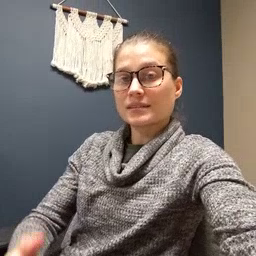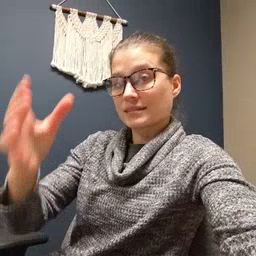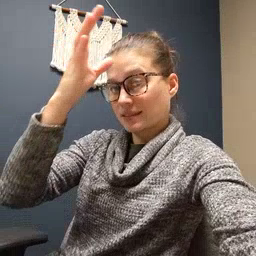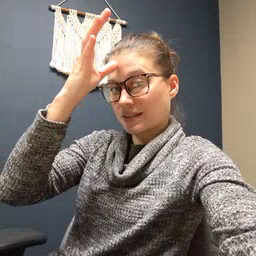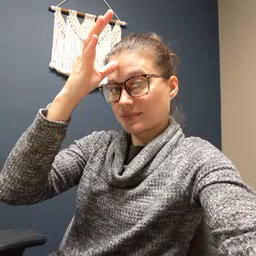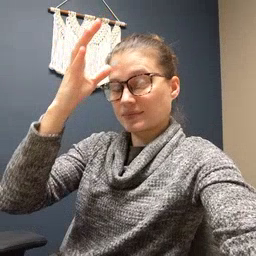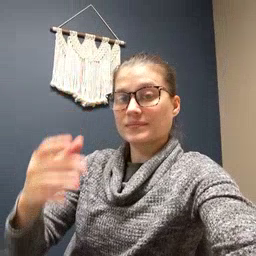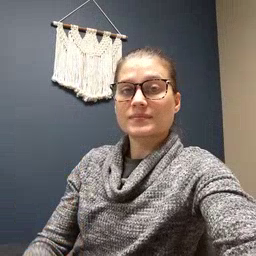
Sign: dad